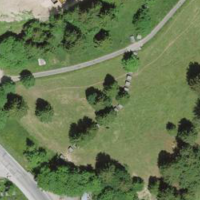
EUNIS habitat code: 24
Species observed at this site:
Laserpitium latifolium